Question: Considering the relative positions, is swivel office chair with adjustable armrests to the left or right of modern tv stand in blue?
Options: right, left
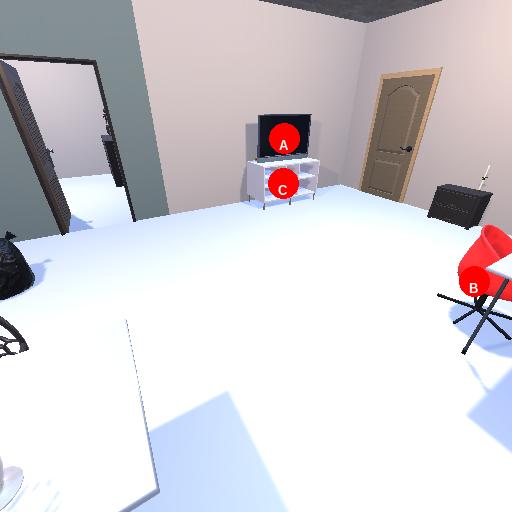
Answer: right